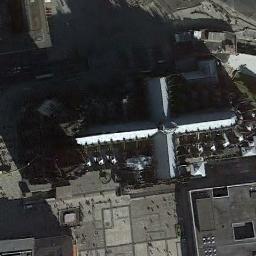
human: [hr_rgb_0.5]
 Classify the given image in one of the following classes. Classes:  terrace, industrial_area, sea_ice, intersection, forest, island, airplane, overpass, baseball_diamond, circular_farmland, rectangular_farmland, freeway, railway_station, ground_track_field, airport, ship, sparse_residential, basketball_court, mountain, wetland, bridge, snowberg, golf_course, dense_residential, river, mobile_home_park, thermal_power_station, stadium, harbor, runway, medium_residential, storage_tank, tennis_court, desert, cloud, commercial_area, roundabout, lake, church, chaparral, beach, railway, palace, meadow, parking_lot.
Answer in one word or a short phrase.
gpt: church